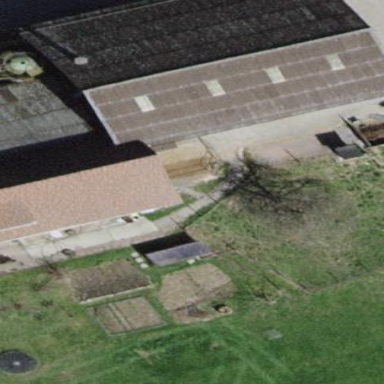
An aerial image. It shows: Stable building.